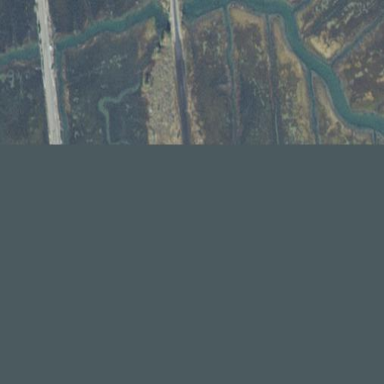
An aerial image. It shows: Tidal saltmarsh wetland.